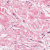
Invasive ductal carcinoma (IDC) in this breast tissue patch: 0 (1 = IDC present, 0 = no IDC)